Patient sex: M
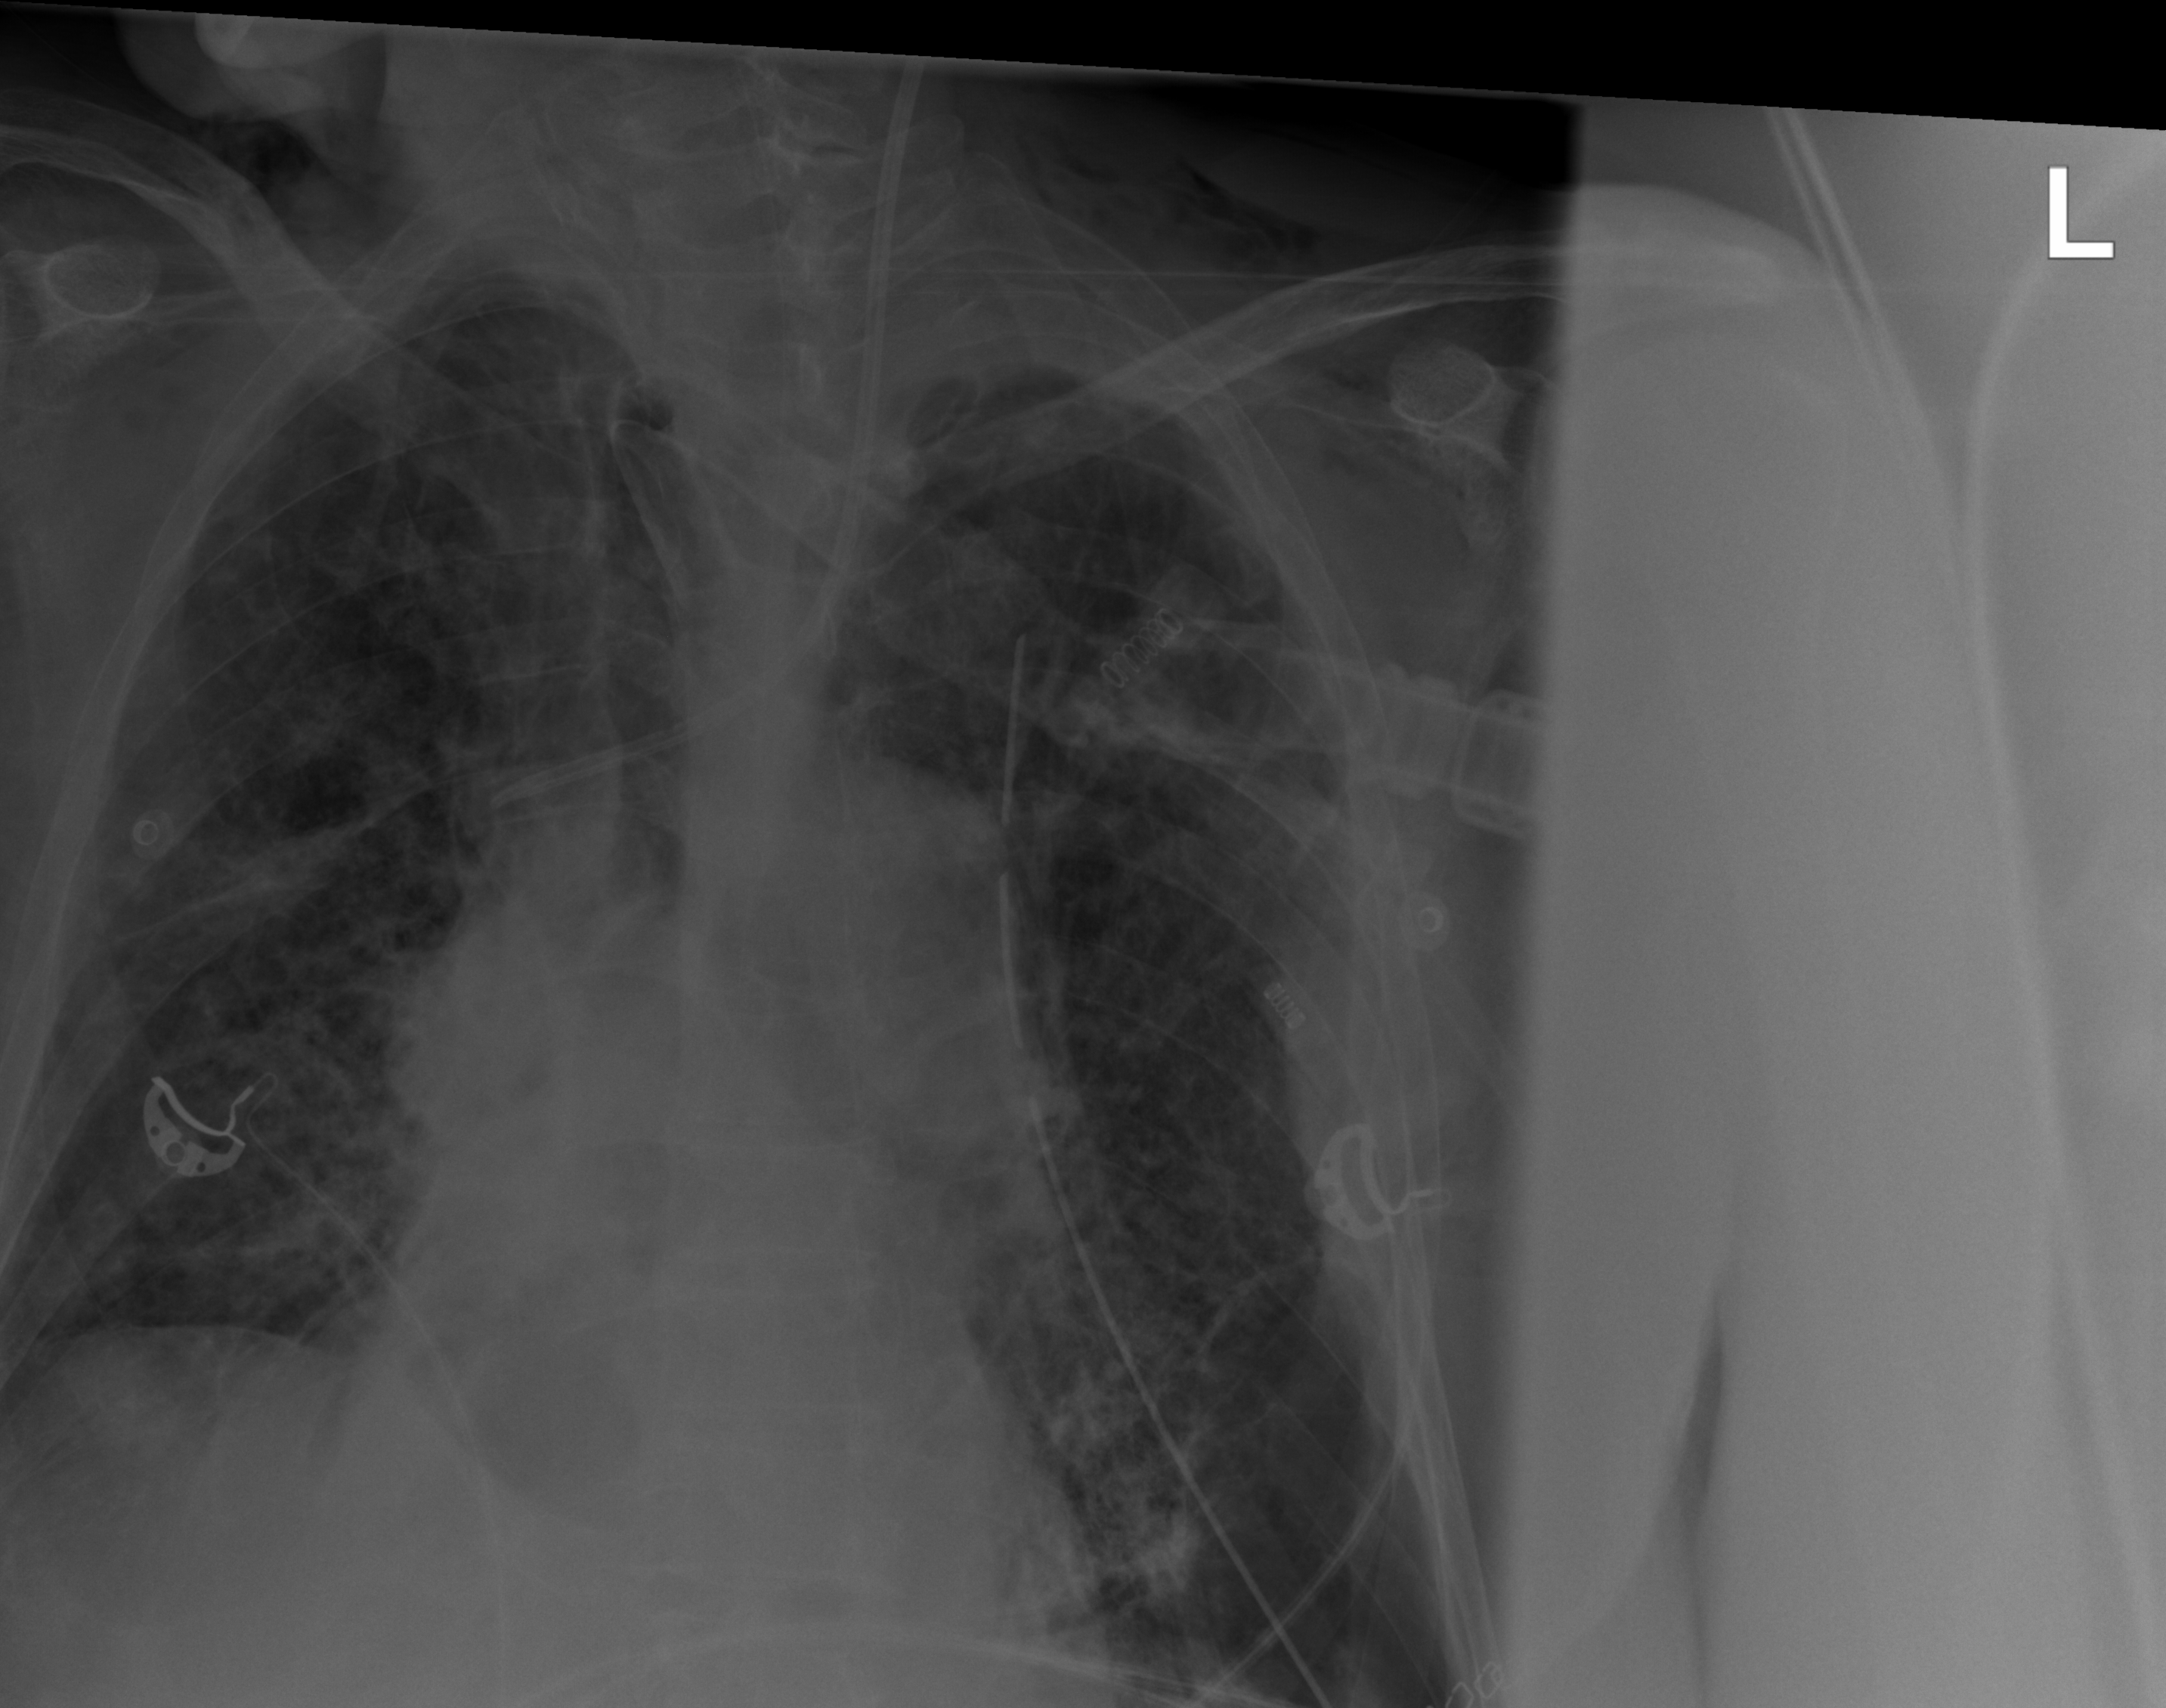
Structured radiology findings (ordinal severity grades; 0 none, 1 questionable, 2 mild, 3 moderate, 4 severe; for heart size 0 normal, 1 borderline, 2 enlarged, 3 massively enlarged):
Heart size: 0
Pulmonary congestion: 2
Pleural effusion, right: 2
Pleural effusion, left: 0
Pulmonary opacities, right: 3
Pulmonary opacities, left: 2
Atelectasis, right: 3
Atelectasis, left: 2